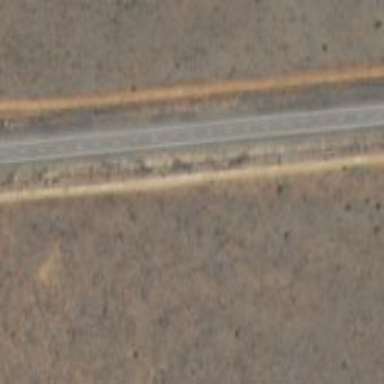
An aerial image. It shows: Abandoned road.